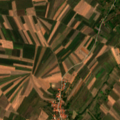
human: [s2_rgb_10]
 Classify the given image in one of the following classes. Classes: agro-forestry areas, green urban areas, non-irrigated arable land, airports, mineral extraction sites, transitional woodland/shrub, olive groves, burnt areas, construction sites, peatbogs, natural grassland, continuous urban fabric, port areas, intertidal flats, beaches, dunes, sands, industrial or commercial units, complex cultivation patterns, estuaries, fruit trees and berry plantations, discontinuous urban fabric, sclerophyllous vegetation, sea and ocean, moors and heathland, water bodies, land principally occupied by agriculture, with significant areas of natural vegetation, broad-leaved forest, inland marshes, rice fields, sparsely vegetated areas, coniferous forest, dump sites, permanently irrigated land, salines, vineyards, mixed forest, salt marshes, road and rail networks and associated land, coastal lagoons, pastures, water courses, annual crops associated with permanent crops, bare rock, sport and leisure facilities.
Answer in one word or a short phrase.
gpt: discontinuous urban fabric, non-irrigated arable land, complex cultivation patterns